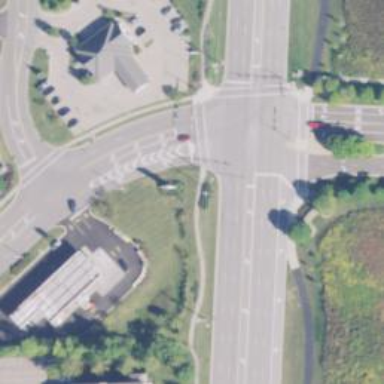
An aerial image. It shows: Marked crossing on footway.